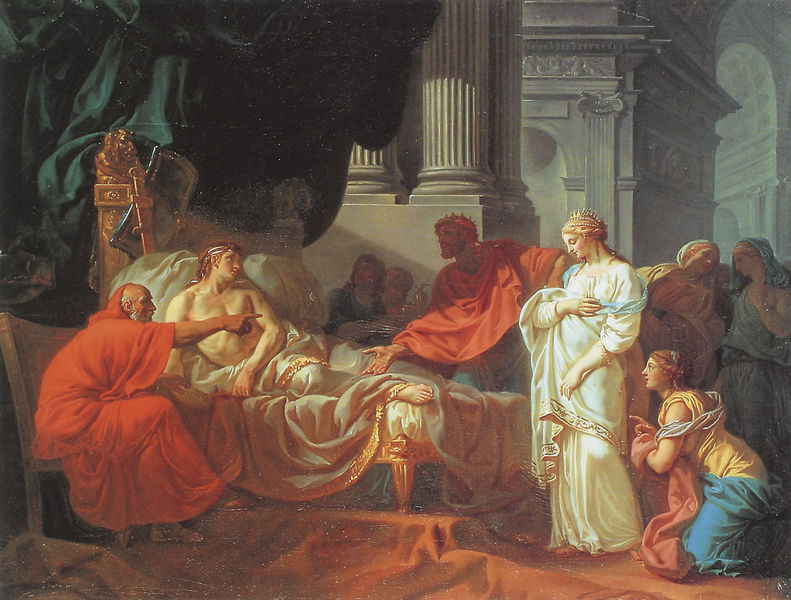
Titel: Antiochus und Stratonike
Künstler: Jacques-Louis David
Institution: Paris, École Nationale Supérieure des Beaux-Arts
Schlagwörter: blau, fuß, mann, nackt, weiß, menschen, finger, frankreich, frau, licht, männer, pfeiler, stuhl, säule, säulen, rot, tod, spiegel, vorhang, gold, borte, krone, krug, bogen, mauer, weis, kissen, zeigefinger, bett, schild, gewölbe, schwert, rom, louvre, vergil